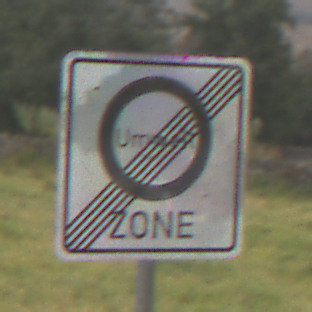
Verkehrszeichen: EndeUmweltzone
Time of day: MorningAfternoon
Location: Outdoor (Nature)
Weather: Overcast
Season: NotSpecified
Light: Natural